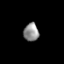
Tissue: prostate
Cell type: T cells
Senescence score: 0.3587
Nuclear area (px): 270
Mean DAPI intensity: 142.011